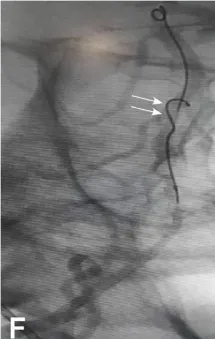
Collapse of the stent proximal end and management. (F) A second 200-cm micro-guidewire was sent right through the opened proximal stent end into the stent lumen (double arrows).
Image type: radiology (x_ray)